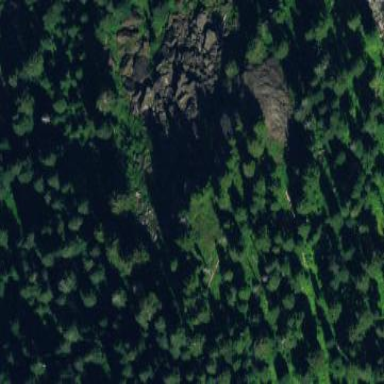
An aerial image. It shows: Landscape of bare rock.